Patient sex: F
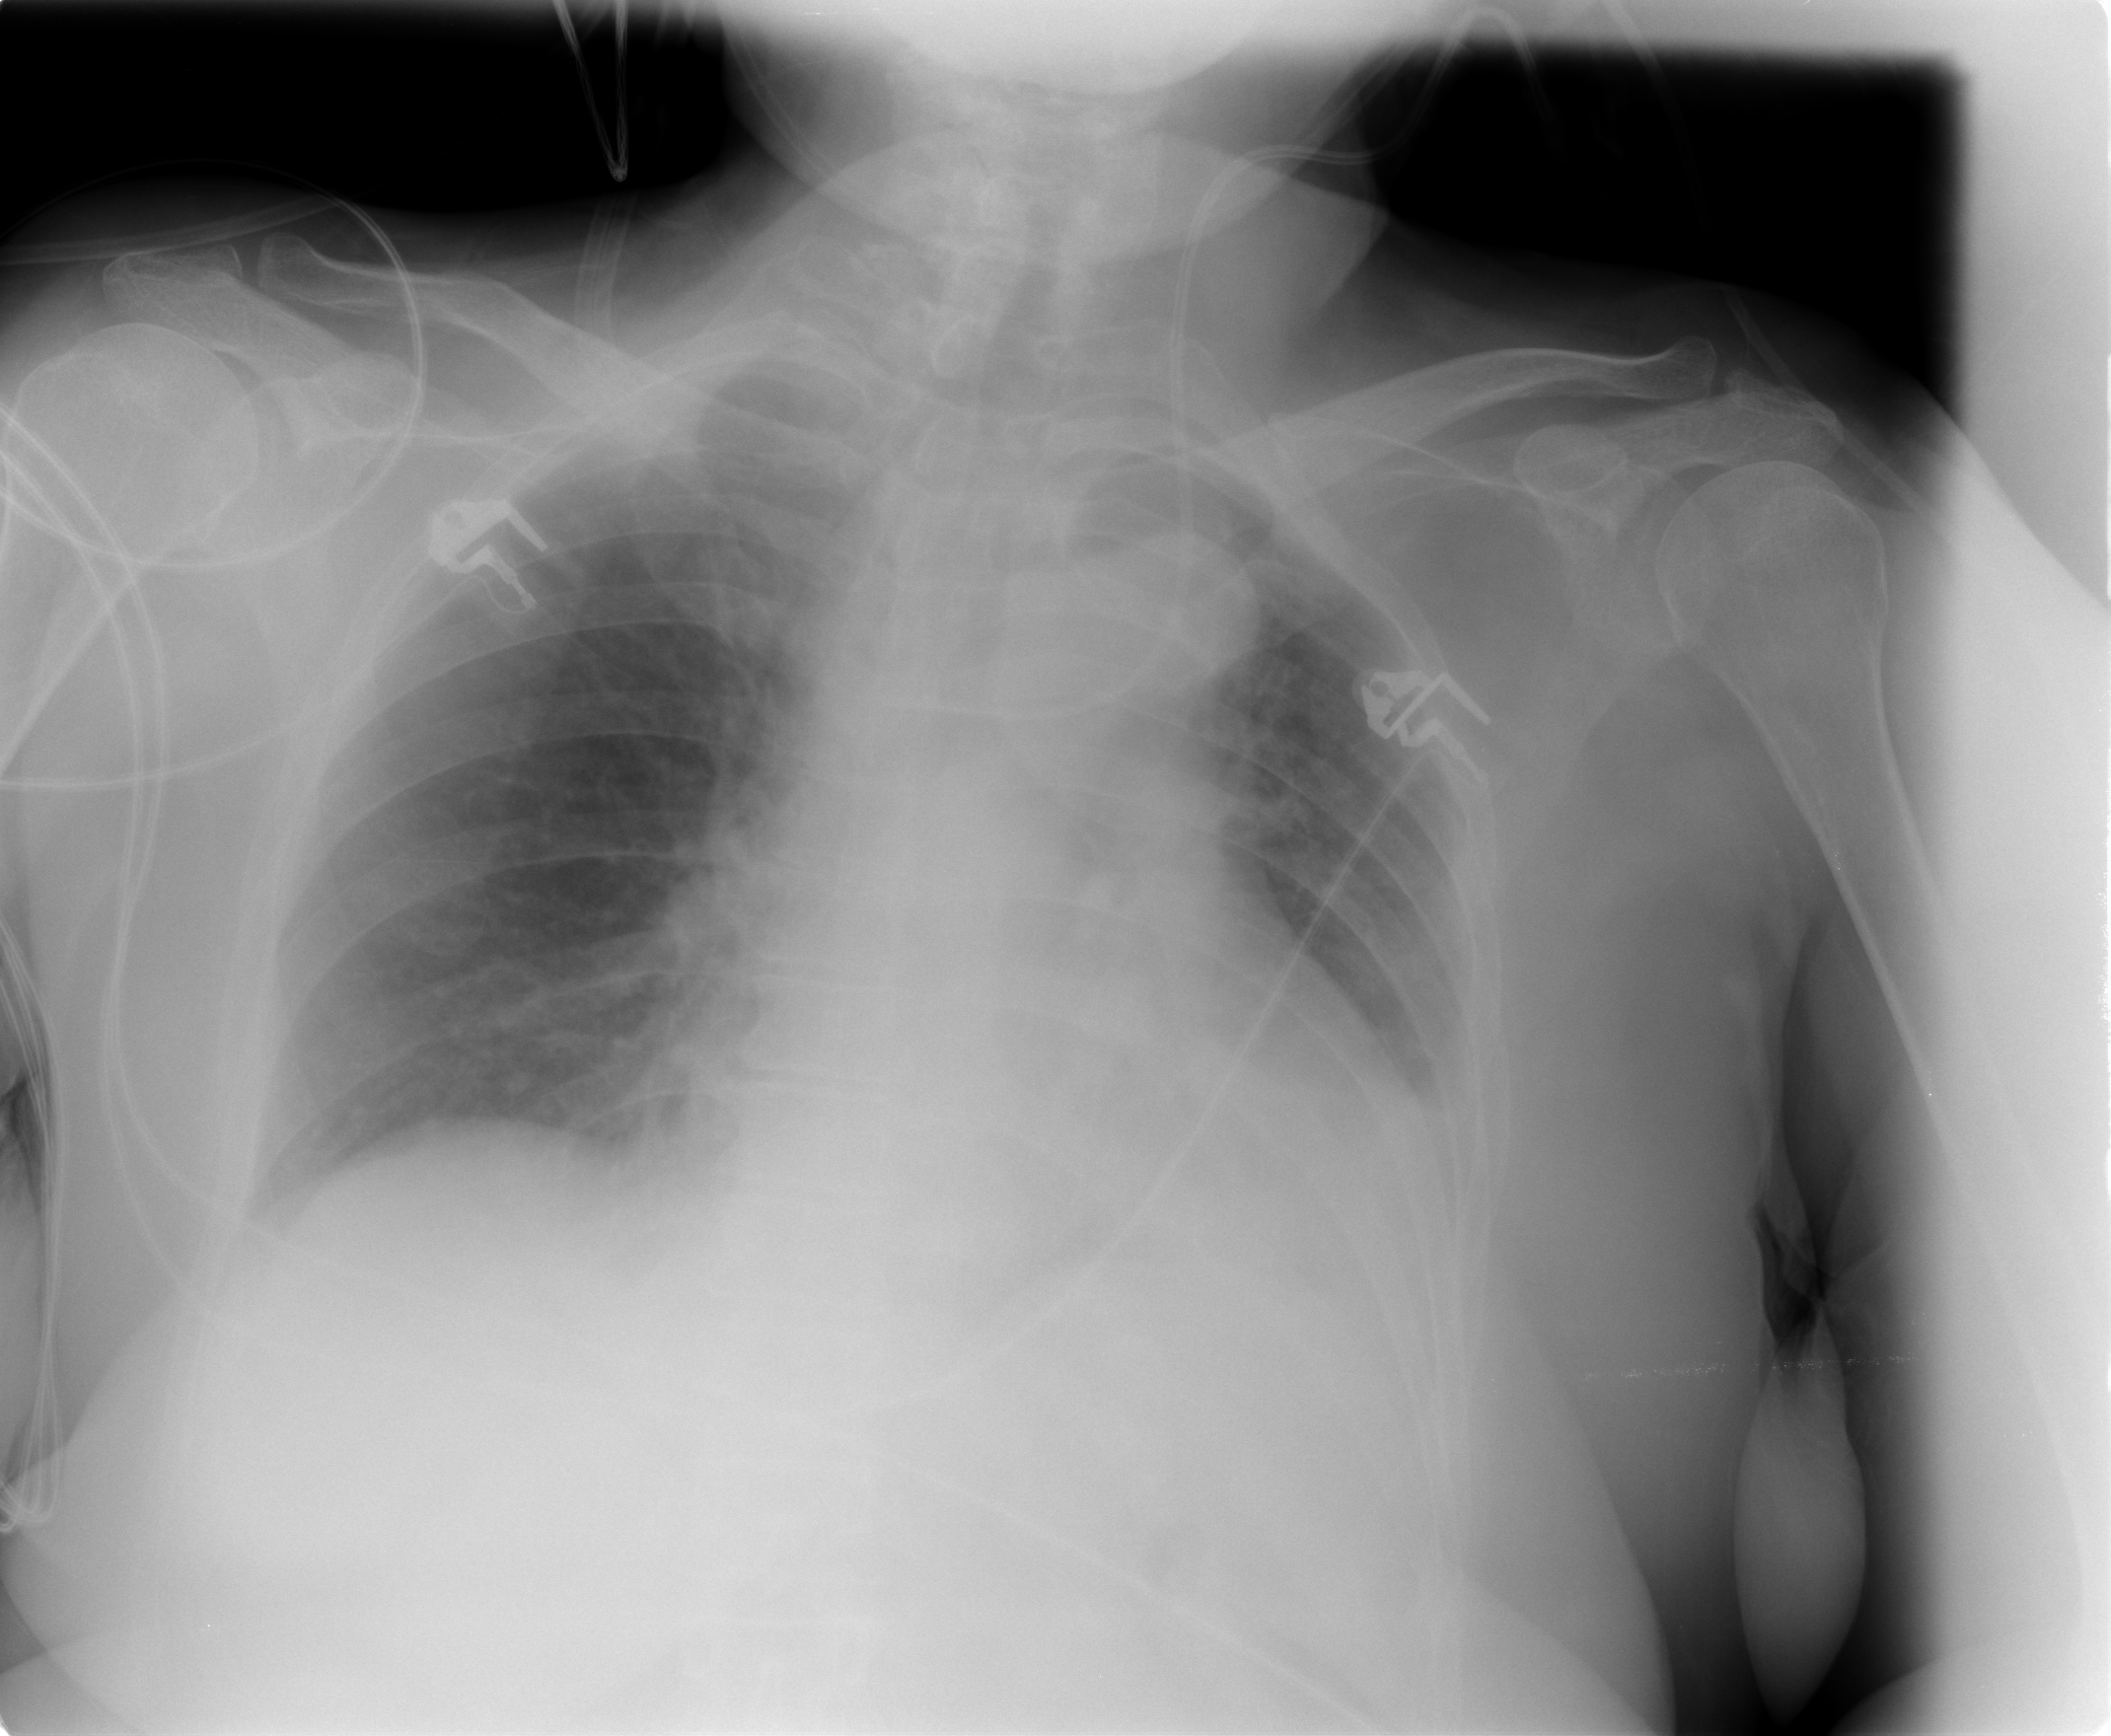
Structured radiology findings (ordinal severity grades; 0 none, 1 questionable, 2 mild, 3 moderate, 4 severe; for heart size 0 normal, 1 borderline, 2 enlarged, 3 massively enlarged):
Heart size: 0
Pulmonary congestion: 2
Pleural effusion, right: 0
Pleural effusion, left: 2
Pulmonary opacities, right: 0
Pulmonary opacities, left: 0
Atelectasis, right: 1
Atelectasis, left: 2